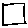
Label: square